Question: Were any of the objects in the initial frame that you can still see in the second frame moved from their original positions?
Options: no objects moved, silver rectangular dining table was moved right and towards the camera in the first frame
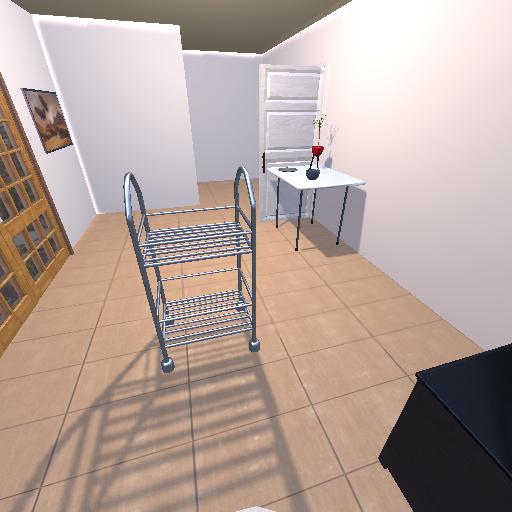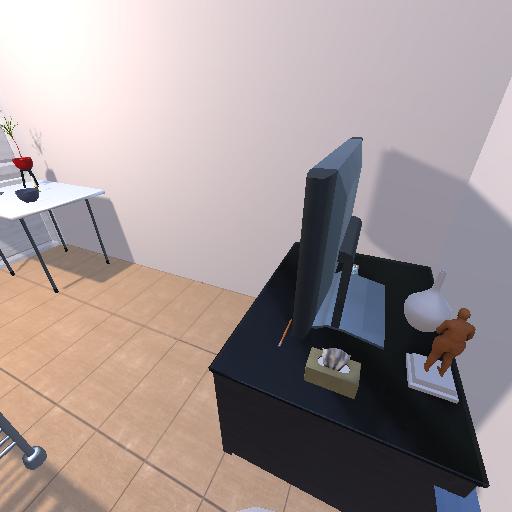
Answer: no objects moved